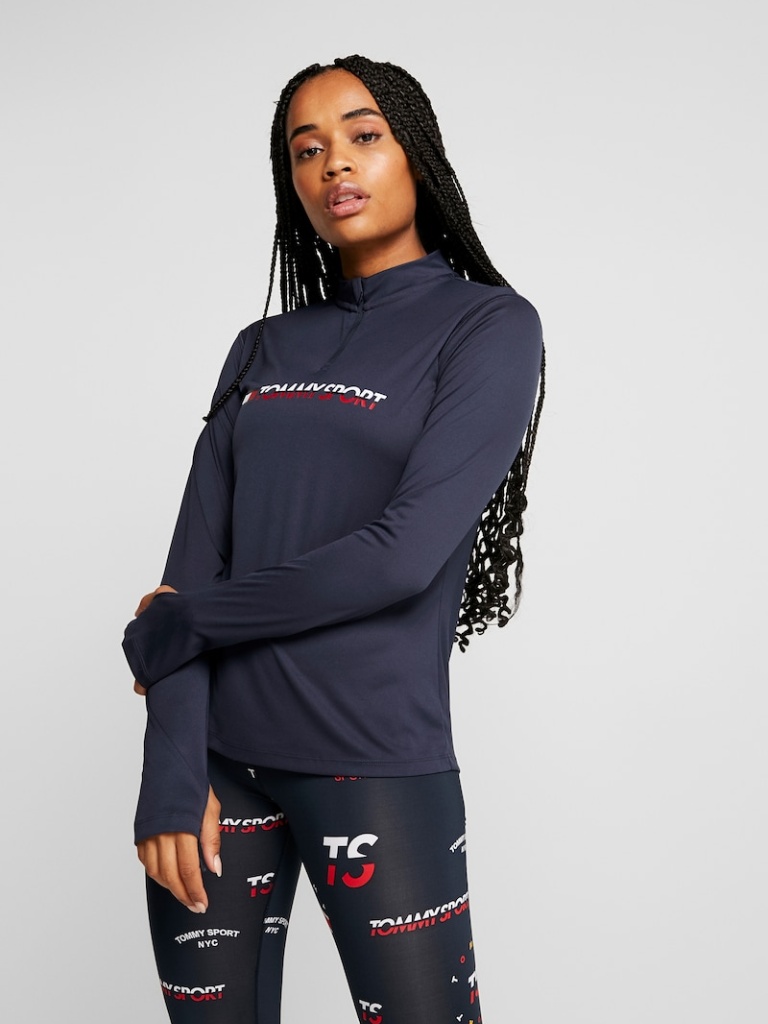
cotton tight a long-sleeved with the sleeves down hip length Untucked zip t-shirt